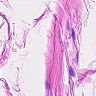
Metastatic tissue present: no